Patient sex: M
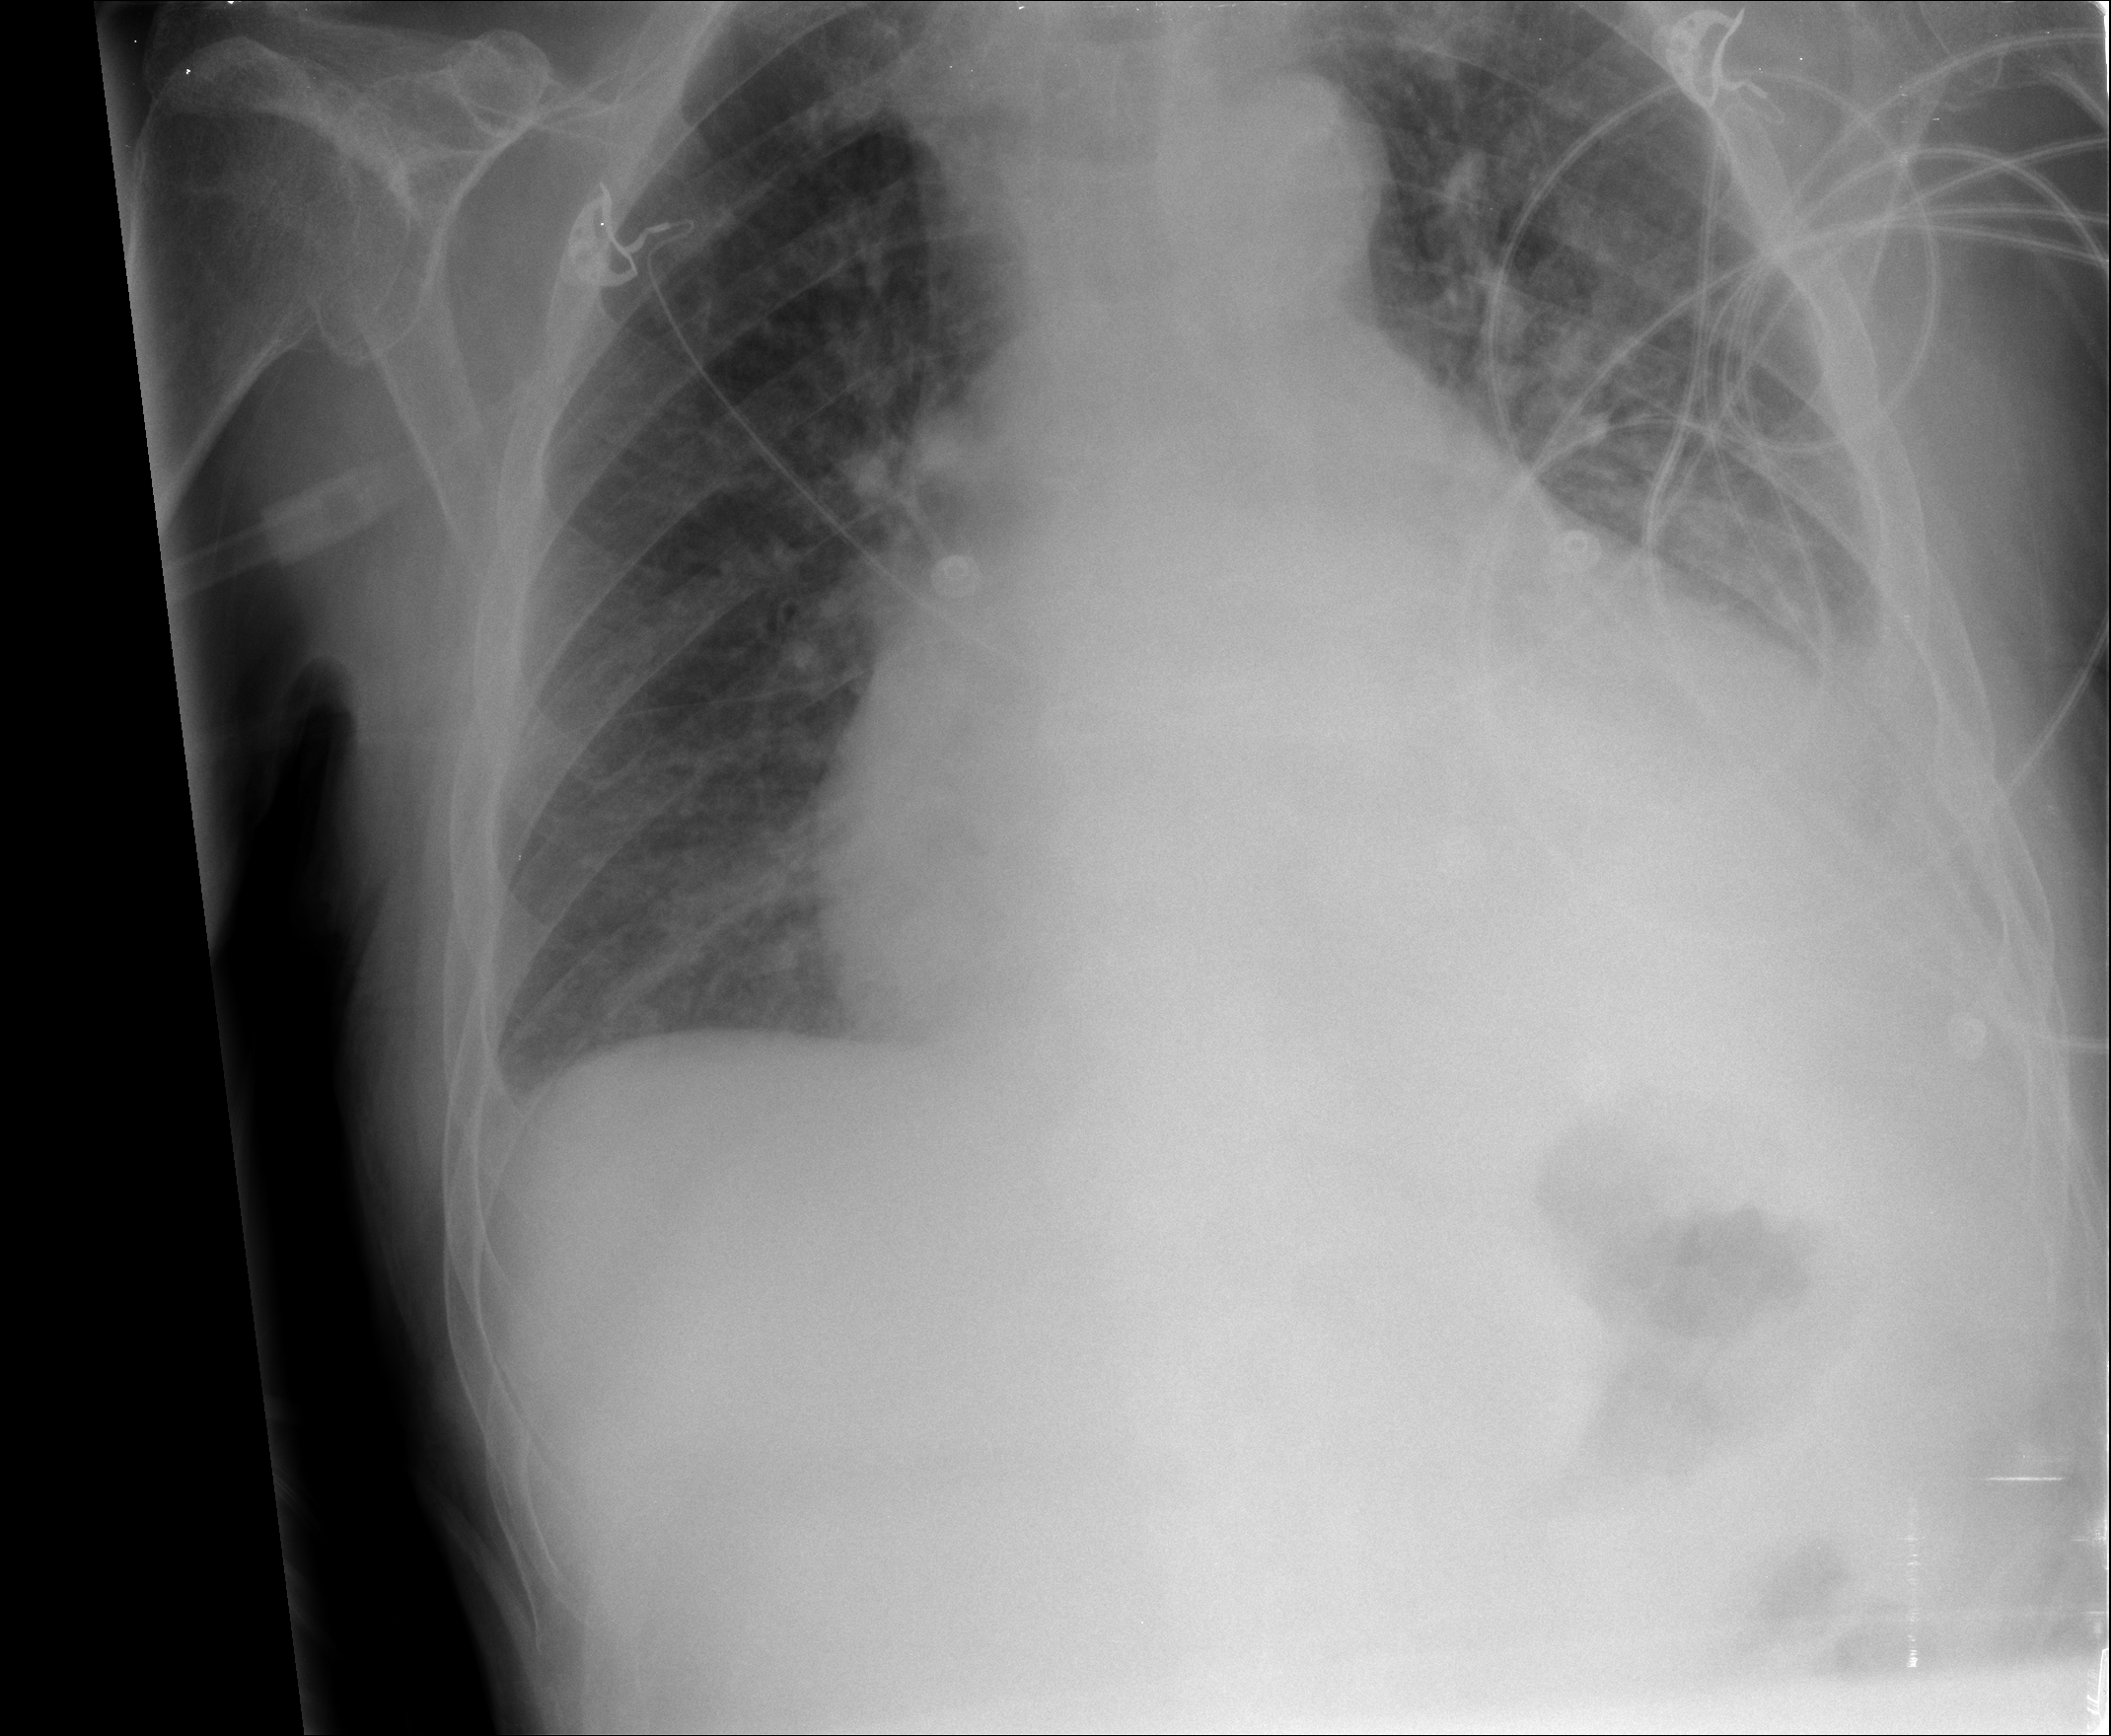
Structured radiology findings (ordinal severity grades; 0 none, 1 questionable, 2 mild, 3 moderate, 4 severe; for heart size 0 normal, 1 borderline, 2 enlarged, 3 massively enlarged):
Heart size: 2
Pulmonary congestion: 3
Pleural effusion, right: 1
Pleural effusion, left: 2
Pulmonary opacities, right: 0
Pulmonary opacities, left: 1
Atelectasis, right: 0
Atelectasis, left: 2